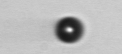
Label: bead